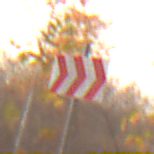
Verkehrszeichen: RichtungstafelnInKurvenGrossLinks
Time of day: SunriseSunset
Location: Roofed (Suburban)
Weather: Clear
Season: NotSpecified
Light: Natural